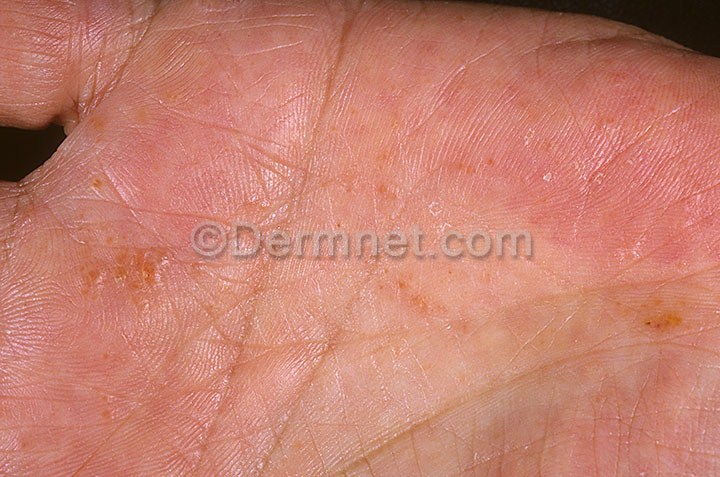
Disease: Eczema Photos